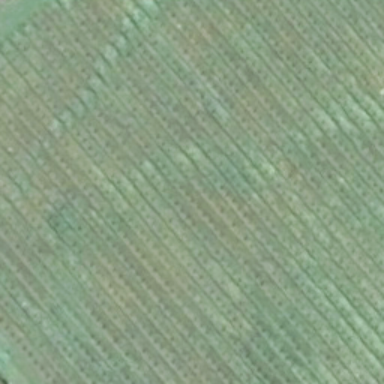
There is a piece of formland .